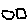
Label: square